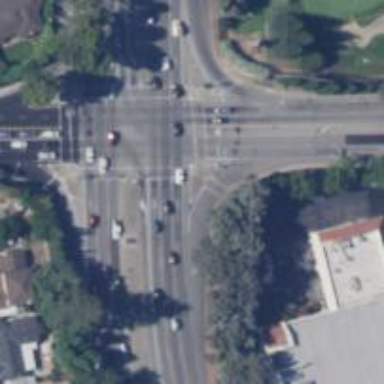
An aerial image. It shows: Crossing on the road.